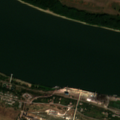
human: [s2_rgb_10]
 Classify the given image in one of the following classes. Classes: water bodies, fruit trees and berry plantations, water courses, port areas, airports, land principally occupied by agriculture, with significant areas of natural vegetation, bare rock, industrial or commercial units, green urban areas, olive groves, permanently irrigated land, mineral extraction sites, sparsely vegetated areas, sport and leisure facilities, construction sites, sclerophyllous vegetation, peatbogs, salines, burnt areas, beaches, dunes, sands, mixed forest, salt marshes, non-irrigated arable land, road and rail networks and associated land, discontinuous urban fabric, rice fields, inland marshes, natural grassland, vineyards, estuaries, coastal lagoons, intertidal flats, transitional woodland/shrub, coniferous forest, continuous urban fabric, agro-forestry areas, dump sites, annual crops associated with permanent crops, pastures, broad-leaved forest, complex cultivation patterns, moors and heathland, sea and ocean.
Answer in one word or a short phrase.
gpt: discontinuous urban fabric, industrial or commercial units, non-irrigated arable land, land principally occupied by agriculture, with significant areas of natural vegetation, broad-leaved forest, water courses